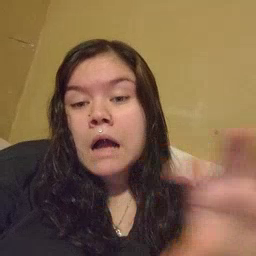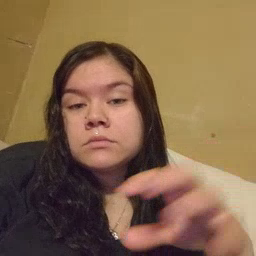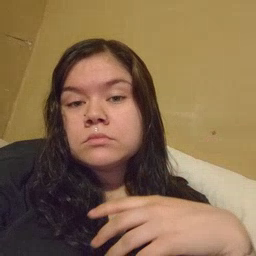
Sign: hot